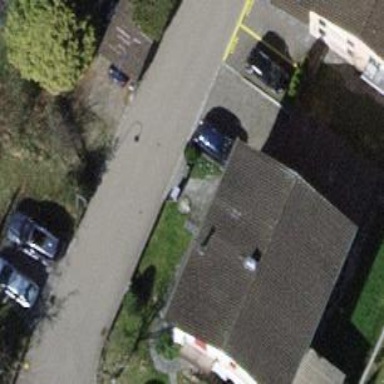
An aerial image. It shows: Building with gabled roof.